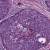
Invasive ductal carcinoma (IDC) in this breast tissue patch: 1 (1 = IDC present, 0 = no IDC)